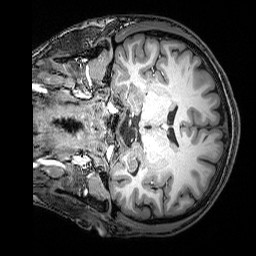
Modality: T1w
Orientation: coronal
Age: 25
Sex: male
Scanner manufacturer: siemens
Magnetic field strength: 3 T
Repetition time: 2.53 s
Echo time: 0.00388 s